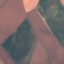
Land use / land cover: AnnualCrop